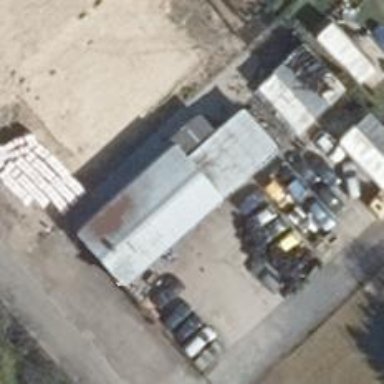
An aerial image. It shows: Car repair shop.